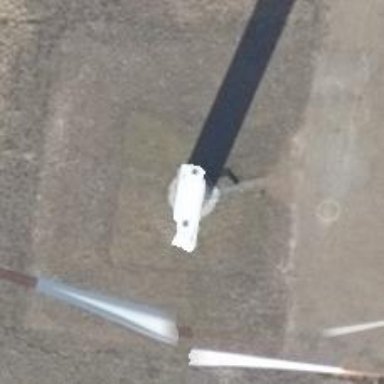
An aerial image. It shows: Wind power generator with wind turbines.